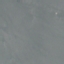
Label: SeaLake